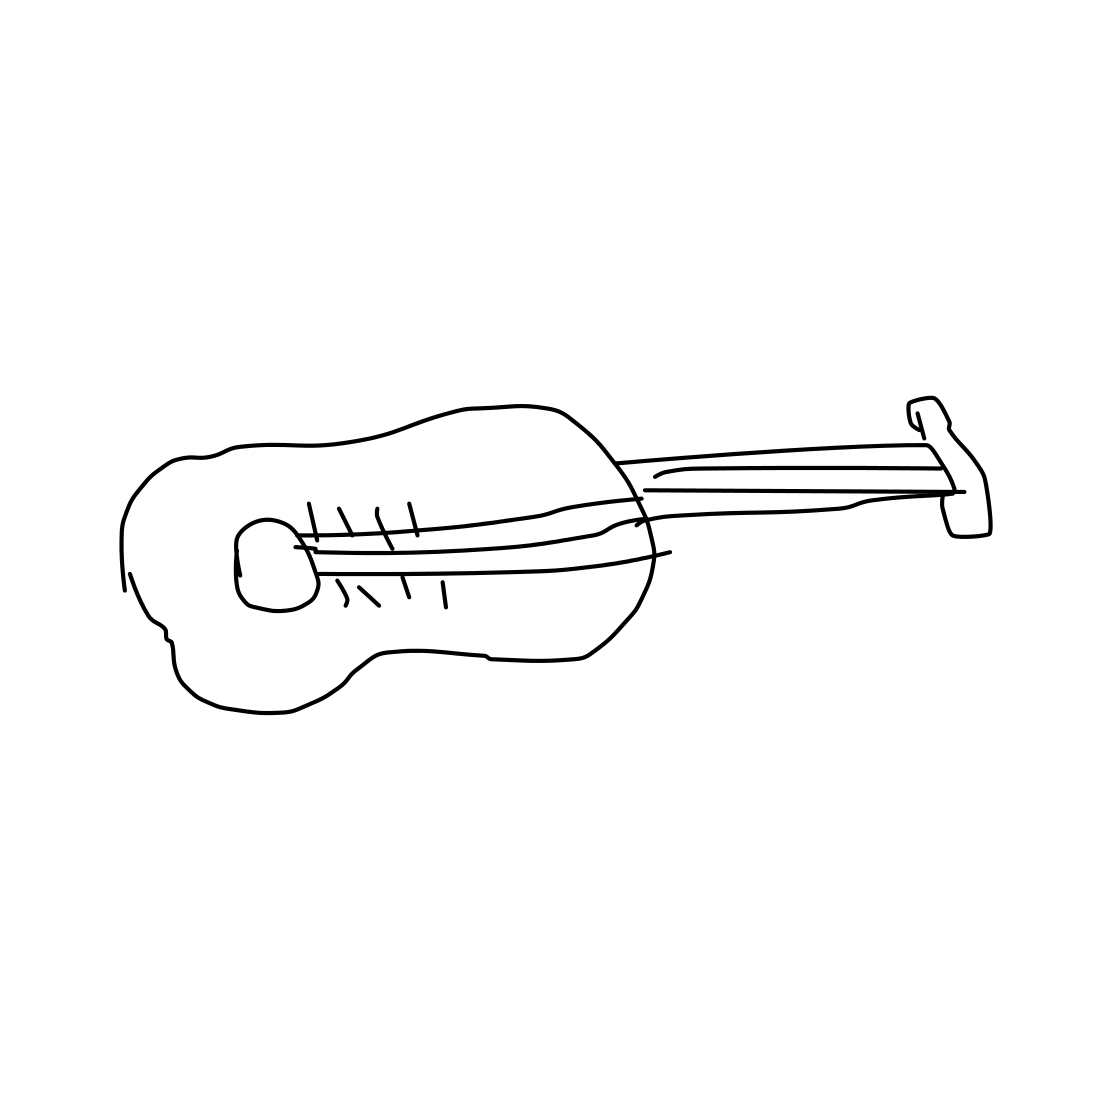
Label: violin